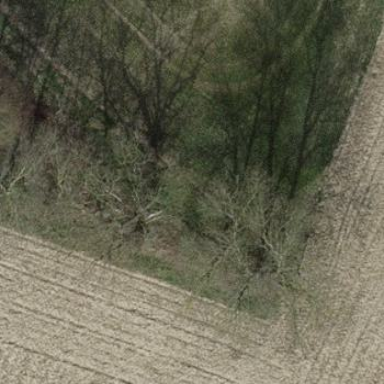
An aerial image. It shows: Forest with deciduous trees.